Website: macys
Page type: delivery-shipping
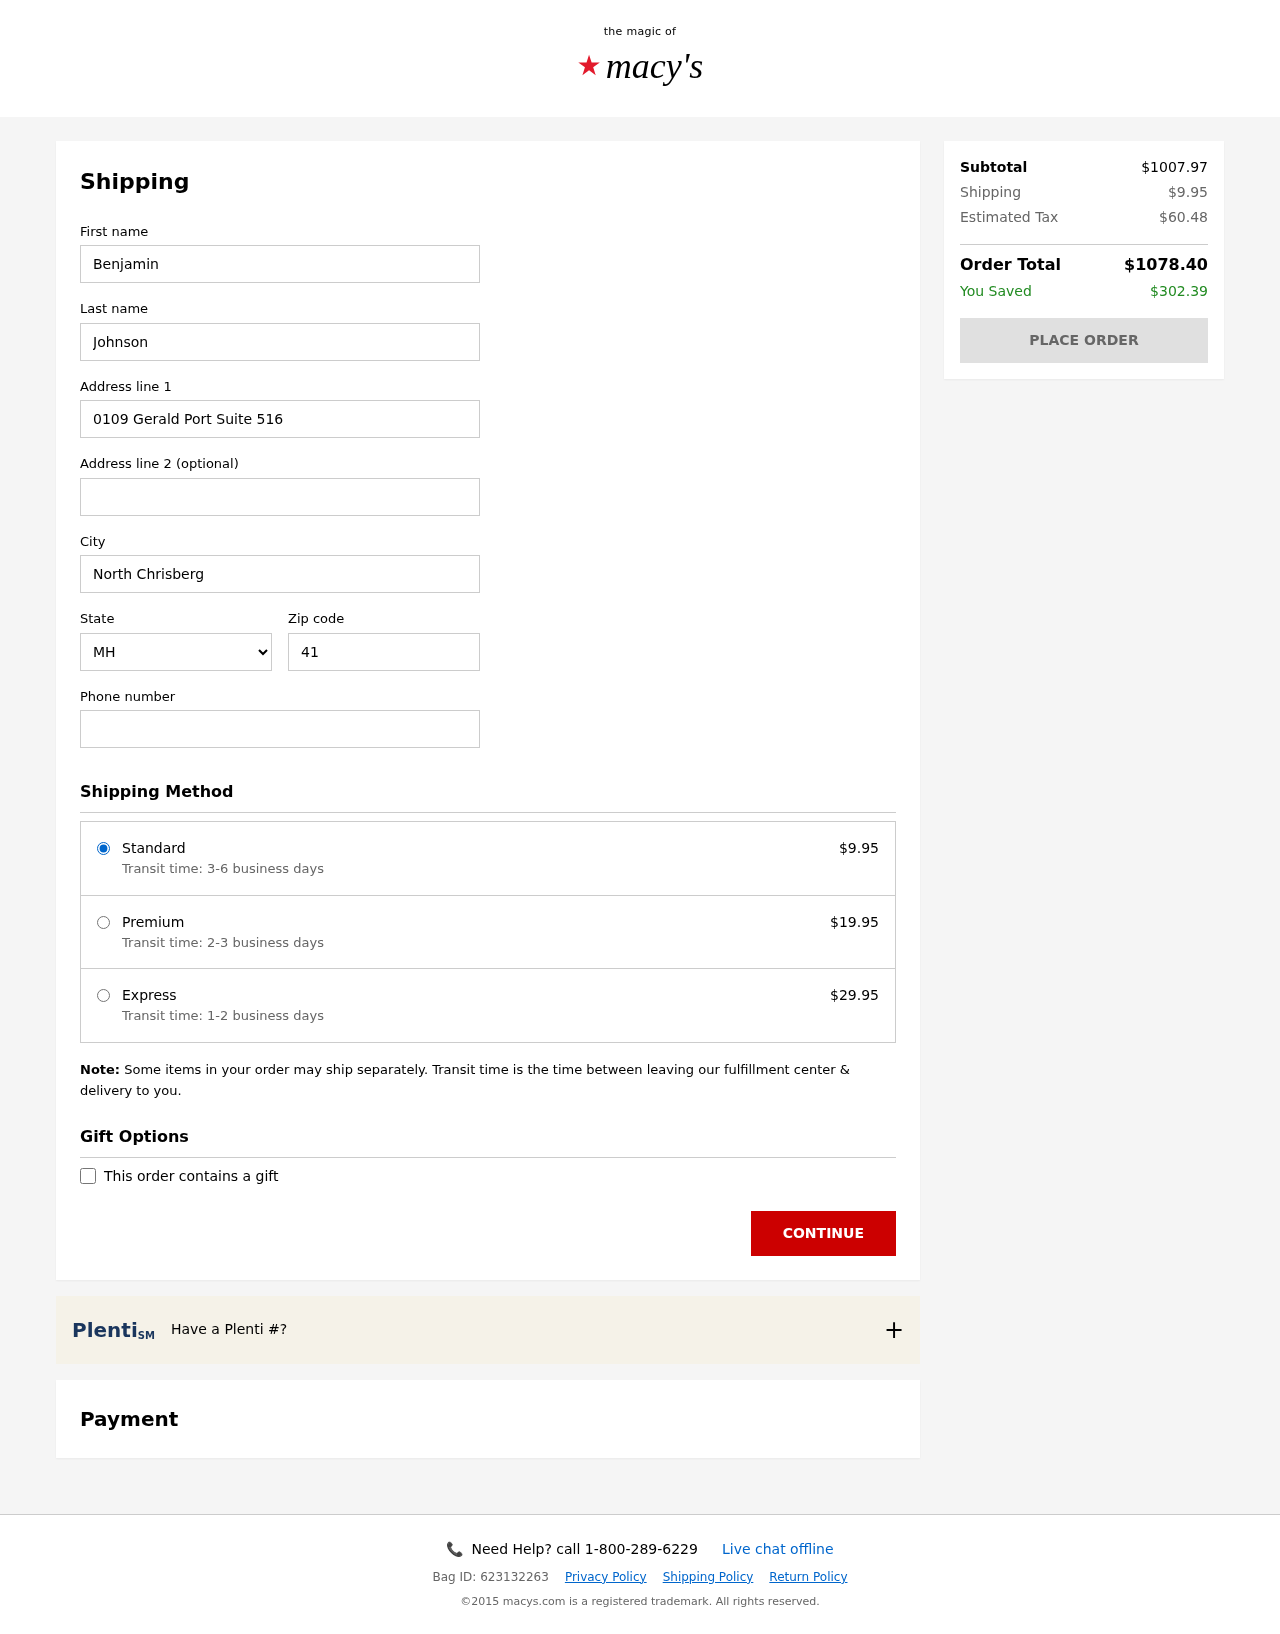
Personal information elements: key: PII_CITY
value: North Chrisberg
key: PII_FIRSTNAME
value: Benjamin
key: PII_LASTNAME
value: Johnson
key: PII_PHONE
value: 8096214757
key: PII_POSTCODE
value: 41556
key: PII_STATE_ABBR
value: MH
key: PII_STREET
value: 0109 Gerald Port Suite 516
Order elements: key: ORDER_SHIPPING_COST
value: $9.95
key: ORDER_SHIPPING_PREMIUM
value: $19.95
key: ORDER_SHIPPING_EXPRESS
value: $29.95
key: ORDER_SUBTOTAL
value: $1007.97
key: ORDER_TAX
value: $60.48
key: ORDER_TOTAL
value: $1078.40
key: ORDER_SAVINGS
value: $302.39